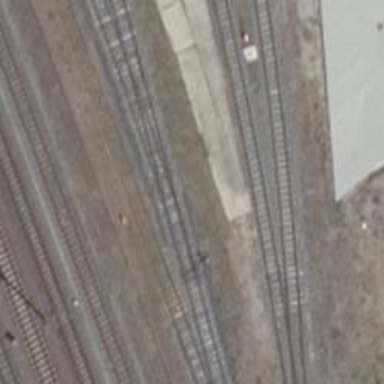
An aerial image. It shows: Railway switch.